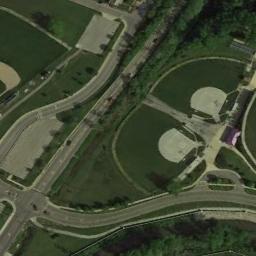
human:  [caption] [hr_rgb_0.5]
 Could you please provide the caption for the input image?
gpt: There are two baseball diamonds in the middle of the road .

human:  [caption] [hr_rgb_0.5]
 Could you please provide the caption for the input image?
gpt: There are three baseball diamonds in the grass along the highway .

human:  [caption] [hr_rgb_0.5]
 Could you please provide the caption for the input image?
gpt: Two adjacent baseball diamonds make up a semicircle and some roads beside .

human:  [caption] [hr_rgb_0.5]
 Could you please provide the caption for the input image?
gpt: There is a muddy path by the baseball field .

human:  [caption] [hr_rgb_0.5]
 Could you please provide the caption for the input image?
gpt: Two baseball diamonds are surrounded by grass .